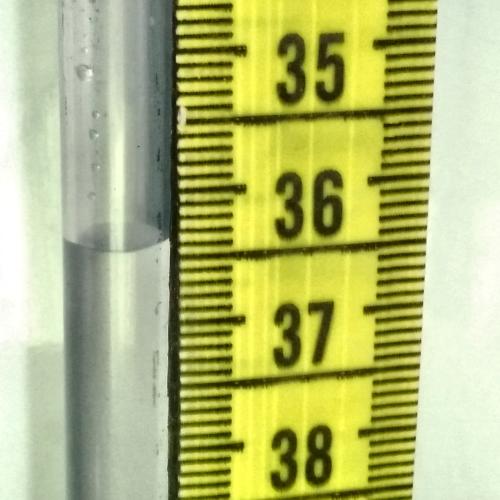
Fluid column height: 36.4 cm